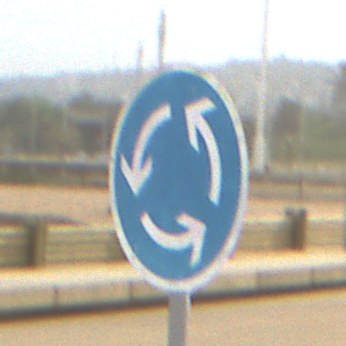
Verkehrszeichen: Kreisverkehr
Umgebung: Outdoor, Suburban
Tageszeit: MorningAfternoon
Wetter: PartlyCloudy
Licht: Natural
Jahreszeit: NotSpecified
Kontrast: HighContrast